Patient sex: F
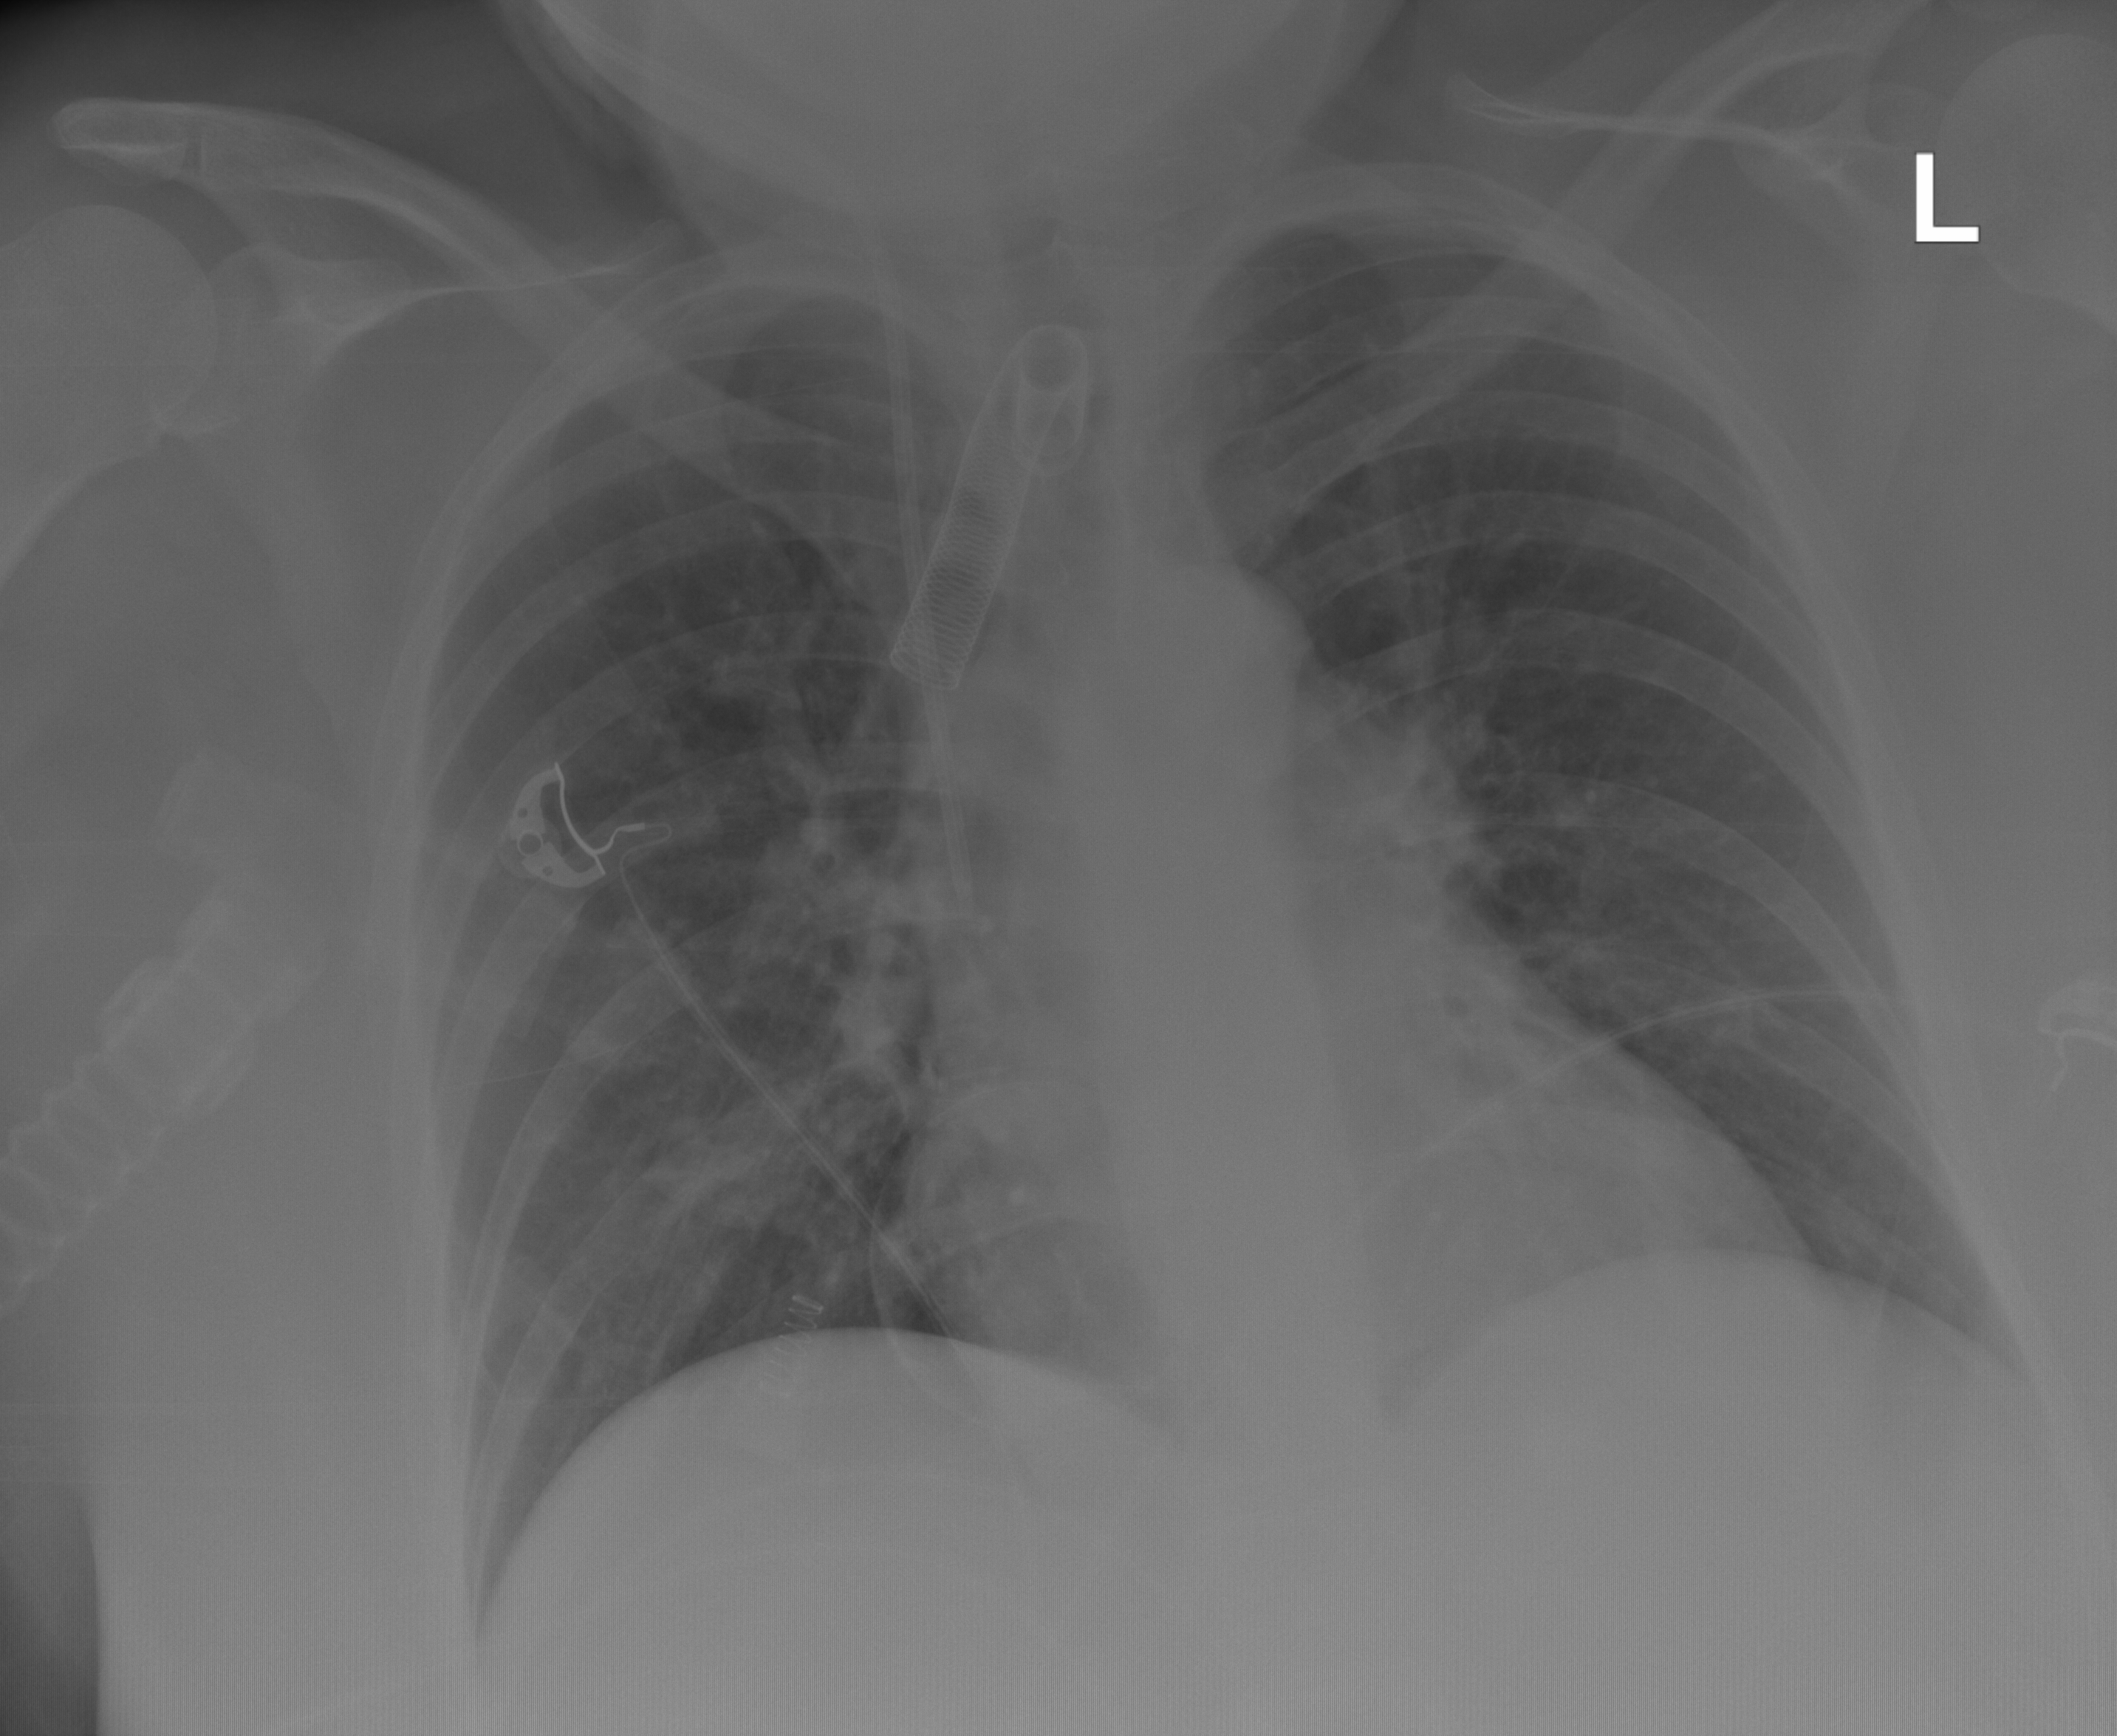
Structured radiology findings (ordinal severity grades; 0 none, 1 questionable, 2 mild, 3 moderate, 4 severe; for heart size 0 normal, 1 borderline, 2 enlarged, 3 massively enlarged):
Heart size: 0
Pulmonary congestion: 2
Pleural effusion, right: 0
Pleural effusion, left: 0
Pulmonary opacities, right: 0
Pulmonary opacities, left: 0
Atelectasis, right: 0
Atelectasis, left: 0